Platform: macOS
Application: Chrome
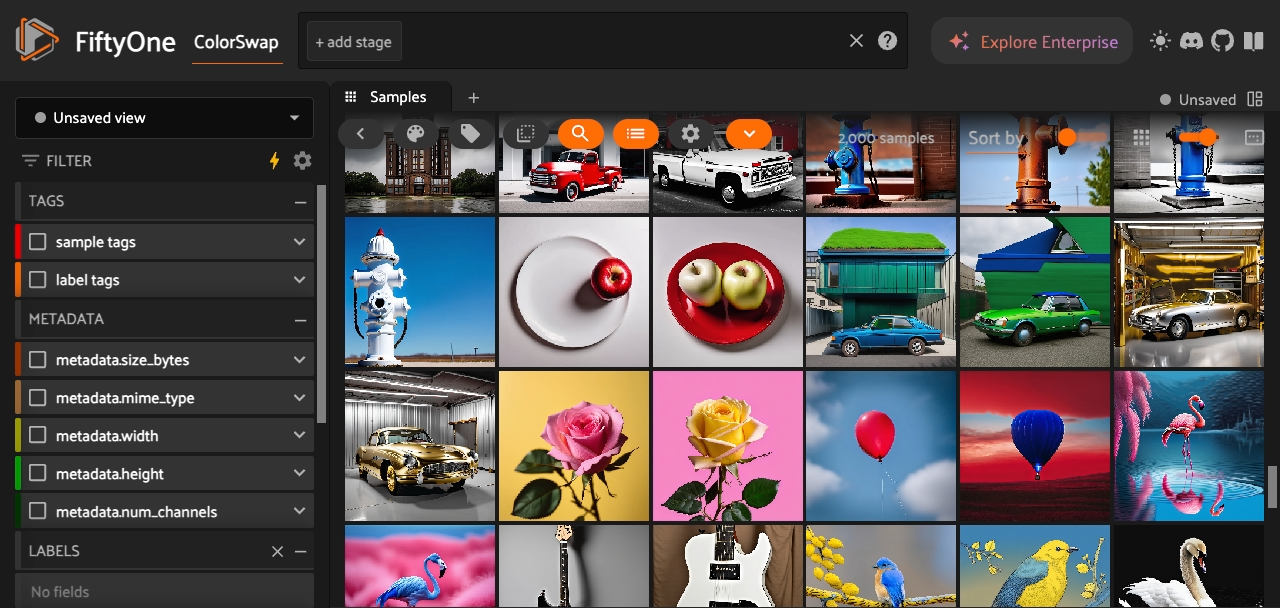
task_description: Remove the Labels group from the sidebar
action_type: click
element_info: Icon
steps_since_start: 1